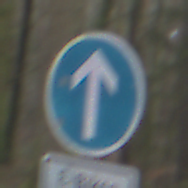
Verkehrszeichen: VorgeschriebeneFahrtrichtungGeradeaus
Zusatzzeichen unten: BesondereFahrzeugeUndTransportgueter13
Umgebung: Outdoor, Nature
Tageszeit: Midday
Wetter: Overcast
Licht: Natural
Jahreszeit: NotSpecified
Kontrast: LowContrast